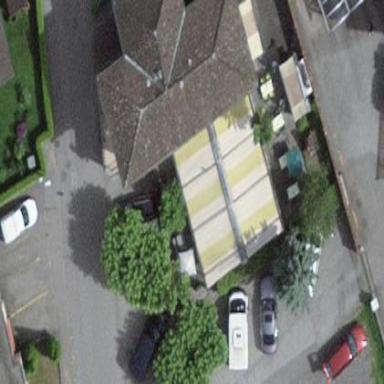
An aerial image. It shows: Restaurant in building.